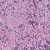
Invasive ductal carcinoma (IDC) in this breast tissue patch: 1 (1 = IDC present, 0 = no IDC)